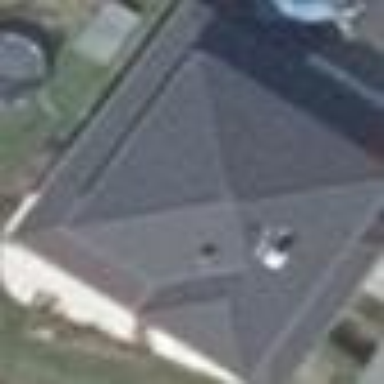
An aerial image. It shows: Detached building with pyramidal roof shape.